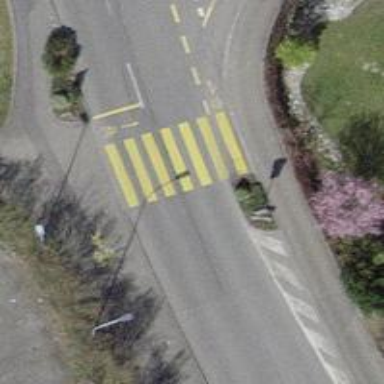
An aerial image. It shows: Zebra crossing on footway.